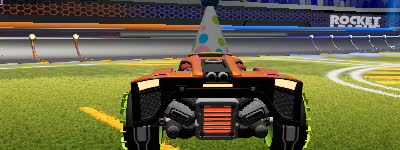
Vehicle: breakout